Question: I have a jquery validation rule
'''
$.validator.addMethod("hexcolor", function (value, element) {
return this.optional(element) || /^(#){1}([a-fA-F0-9]){6}$/.test(value);
}, "Please insert a valid hex color (#______)");
$.validator.unobtrusive.adapters.add("hexcolor", function (options) {
options.rules['hexcolor'] = options.params;
options.messages['hexcolor'] = options.message;
});
'''
On Html, i bind the validation like this
'''
@Html.TextBoxFor(p => p.Color, new { data_val = "true", data_val_hexcolor = "Html Error message" })
@Html.ValidationMessageFor(p => p.Color)
'''
When the input is invalid, i always get "Html Error message" as error message, instead of plugin's one "Please insert a valid hex color (#______)"

How can i get the plugin's error message?
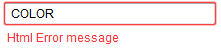
Answer: Not quite sure what you're trying to do here, but you explicitly set the validation message to the value of the data_val_hexcolor here:
'''
options.messages['hexcolor'] = options.message;
'''
The message property of options sent to an adapter contains the value of the data_val_[rulename] attribute.
That's normally what you'd want in ASP.NET MVC, because that allows you to set the validation message from the server, like you do here, rather than in Javascript:
'''
@Html.TextBoxFor( ... data_val_hexcolor = "Html Error message" })
'''
You can ignore the message sent from the server by removing the assignment to 'options.messages['hexcolor']' entirely, or you could replace that line by:
'''
// Only add view defined message if not empty:
if (options.message)
{
options.messages['hex_color'] = options.message;
}
'''
... and then set data_val_hexcolor to an empty string in your view (you can't remove the attribute, obviously, because it's the existance of the attribute that triggers the validation rule):
'''
@Html.TextBoxFor( ... data_val_hexcolor = "" })
'''